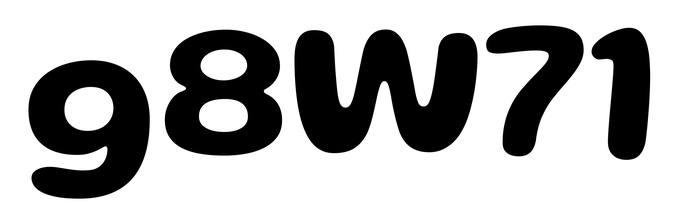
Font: Gluten_SemiBold